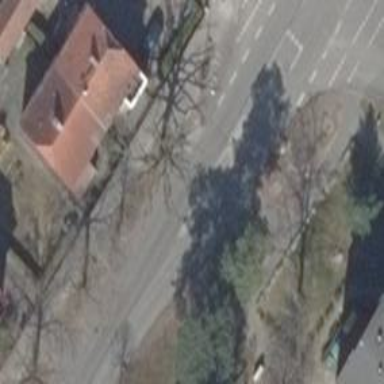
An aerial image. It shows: Unmarked crossing with pedestrian island.